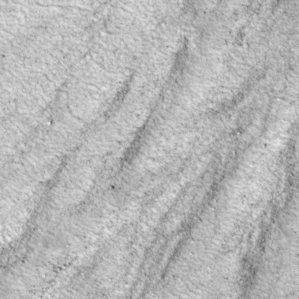
Label: non_frost